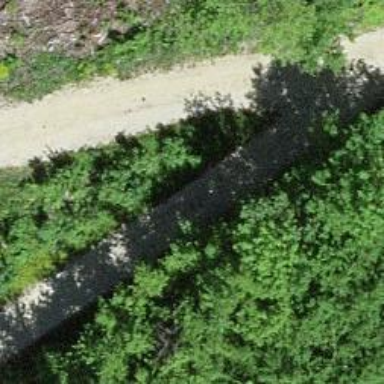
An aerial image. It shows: Unpaved track road with grade3 tracktype.